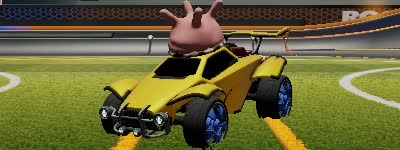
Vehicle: octane